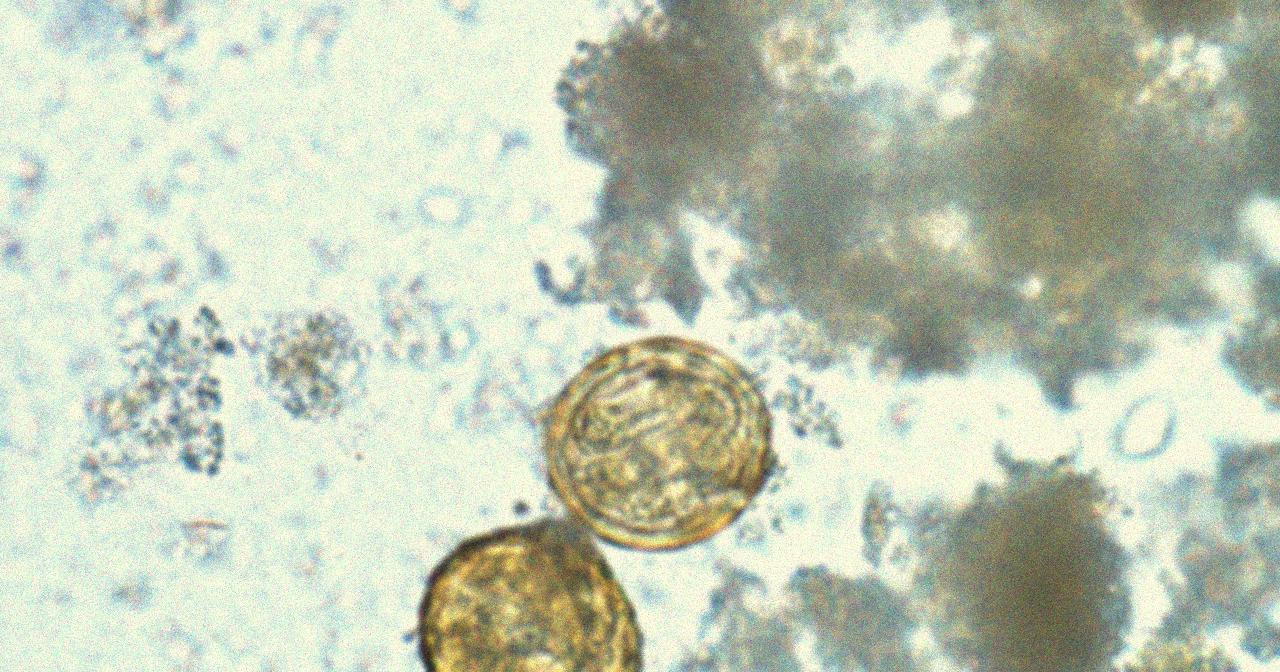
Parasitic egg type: Ascaris lumbricoides